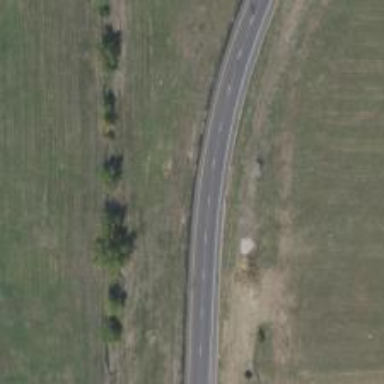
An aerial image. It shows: Secondary road with frontage access.